Question: This is driving me nuts. I'm a JQuery noob and this is my first go at using it. I've followed the example on the jQuery-ui web site, but my script fragment gives an error:
on line '$("#tabs").tabs();'
Error: 0x800a01b6 - Microsoft JScript runtime error: Object doesn't support property or method 'tabs'
So, here's what I'm doing. I am developing an ASP.NET MVC4 web app. The jQuery scripts and styles are in the default bundles for the site, and are rendered in my _Layout.cshtml 'master page', like so:
'''
<!DOCTYPE html>
<html lang="en">
<head>
<meta charset="utf-8" />
<title>@ViewBag.Title - My ASP.NET MVC Application</title>
<link href="~/favicon.ico" rel="shortcut icon" type="image/x-icon" />
<meta name="viewport" content="width=device-width" />
@Styles.Render("~/Content/css")
@Styles.Render("~/Content/themes/base/css")
@Scripts.Render("~/bundles/modernizr")
@Scripts.Render("~/bundles/jquery")
@Scripts.Render("~/bundles/jqueryui")
</head>
'''
Here is my View:
'''
@using Tigra.eStore.BusinessLogic.DomainObjects
@model Tigra.eStore.Storefront.Models.ProductDetailsViewModel
@{
ViewBag.Title = "Details";
}
<h2>Details</h2>
<fieldset>
<legend>@Model.Product.Name</legend>
<div class="display-field">
@Html.DisplayFor(model => model.Product.Name)
</div>
</fieldset>
<p>
@Html.ActionLink("Add to Cart", "Add", "ShoppingCart", new {id = Model.Product.Id}, new {})
@Html.ActionLink("Back to List", "Index")
</p>
<script>
$(function() {
$("#tabs").tabs();
});
</script>
<div class="descriptors">
<div id="tabs">
<ul>
@foreach (ProductDescriptor descriptor in Model.Product.ProductDescriptors)
{
<li><a href="#tabs-@descriptor.SequenceNumber">@descriptor.Title</a></li>
}
</ul>
@foreach (ProductDescriptor descriptor in Model.Product.ProductDescriptors)
{
<div id="tabs-@descriptor.SequenceNumber">
<p>@descriptor.Description</p>
</div>
}
</div>
</div>
'''
I'm pretty sure that jQuery-ui is getting loaded, because it shows up at runtime like so:

It's got to be something simple - sorry if this is blindingly obvious but as I said, I'm a noob at this stuff. Can you see what I'm doing wrong?
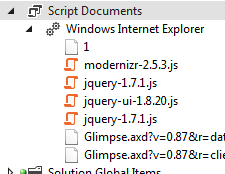
Answer: Solved it! .
The clue is in my screen snipping, you can see that jquery-1.7.1 is loaded twice. The Microsoft template project renders the jquery bundle right at the bottom of the _Layout.cshtml page. Why? I don't know - but I overlooked it. So I went ahead and added it at the top of the page, along with jquery-ui. It seems that the second rendering of jquery wipes out jquery-ui.
So my fix is to delete the '@Scripts.Render("~/bundles/jquery")' line from near the bottom of the file, leaving mine at the top. Works like a charm.
Now I wonder why Microsoft put that at the bottom? Any ideas?